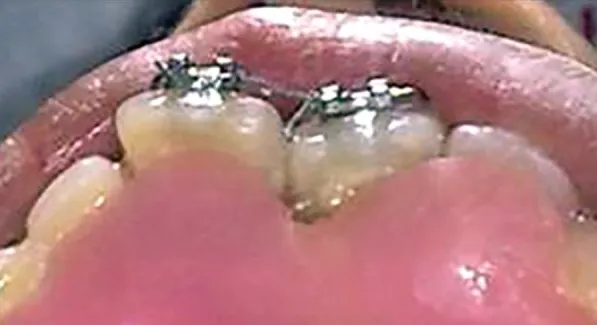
Properly extended bite plate in patient's mouth along with partial correction of incisor.
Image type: medical_photograph (other_medical_photograph)